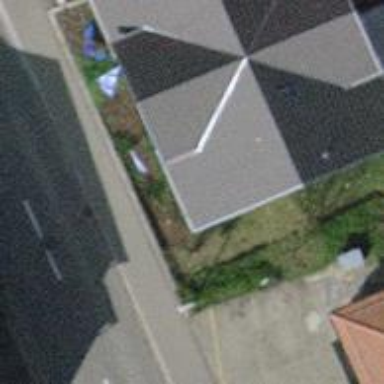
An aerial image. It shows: Flagpole structure.